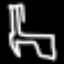
Label: chair